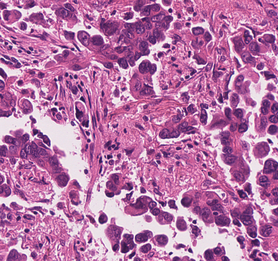
Tumor epithelial tissue: yes
Tumor-associated stroma tissue: yes
Normal tissue: no